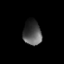
Tissue: lung
Cell type: Others
Senescence score: 0.2043
Nuclear area (px): 440
Mean DAPI intensity: 77.255